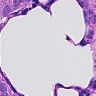
Metastatic tissue present: yes